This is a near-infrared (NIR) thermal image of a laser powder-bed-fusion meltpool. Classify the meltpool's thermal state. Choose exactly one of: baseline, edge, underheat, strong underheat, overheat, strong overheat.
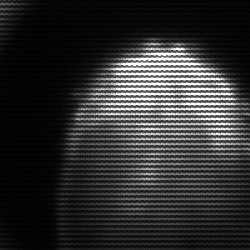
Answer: edge